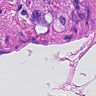
Metastatic tissue present: yes